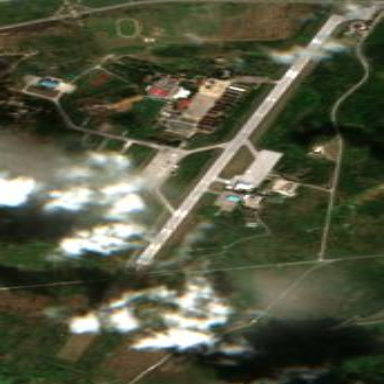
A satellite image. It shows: Aerodrome that serves as both military and public airport.